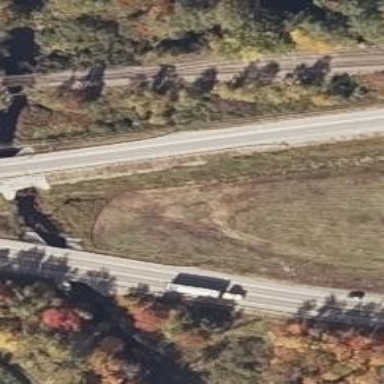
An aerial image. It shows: Trunk link highway with asphalt surface.